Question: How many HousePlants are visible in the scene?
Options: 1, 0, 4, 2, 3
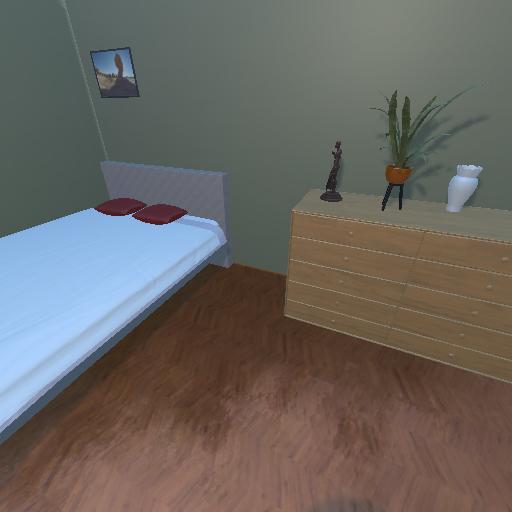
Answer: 1